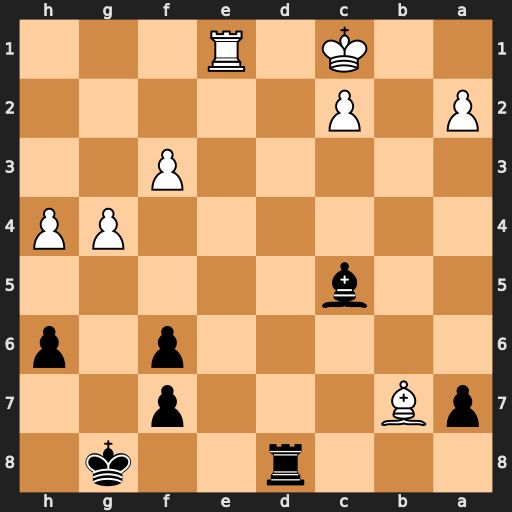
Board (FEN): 3r2k1/pB3p2/5p1p/2b5/6PP/5P2/P1P5/2K1R3
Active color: b
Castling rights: -
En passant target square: -
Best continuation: Ba3+ Kb1 Rb8 Re3 Rxb7+